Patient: sex F, age 59
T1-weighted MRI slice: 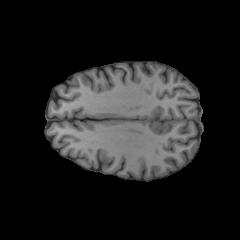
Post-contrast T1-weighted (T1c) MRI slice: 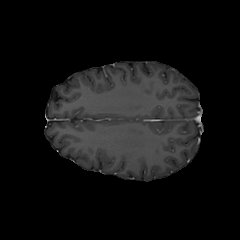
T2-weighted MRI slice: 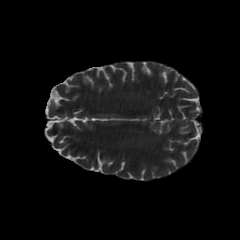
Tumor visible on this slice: no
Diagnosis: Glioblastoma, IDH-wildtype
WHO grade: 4